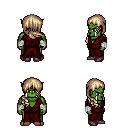
a pixel art fantasy rpg character, male body template, orc, green skin, red robe, robe skirt, white blonde right-swept hairstyle, white cloth bandages, maroon shoes, four views (front, back, left, right), 2x2 character sprite sheet, small pixel art, hard edges, no anti-aliasing